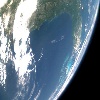
Label: water